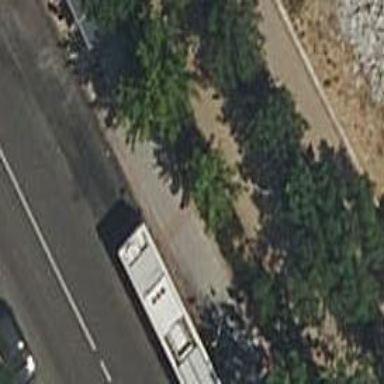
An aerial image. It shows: Bus stop with sheltered platform for public transport.